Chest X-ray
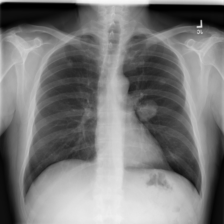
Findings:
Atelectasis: negative
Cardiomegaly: negative
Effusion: negative
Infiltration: negative
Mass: negative
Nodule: negative
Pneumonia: negative
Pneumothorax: negative
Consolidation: negative
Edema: negative
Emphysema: negative
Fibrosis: negative
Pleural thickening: negative
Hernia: negative